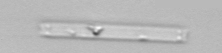
Label: Cerataulina_pelagica